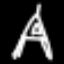
Label: The Eiffel Tower